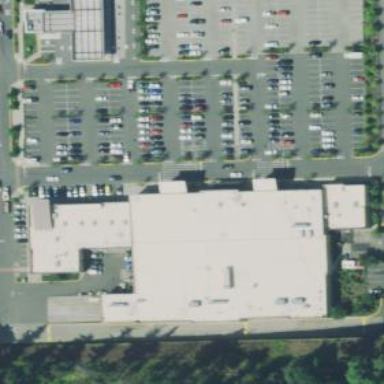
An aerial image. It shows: Supermarket located in building.